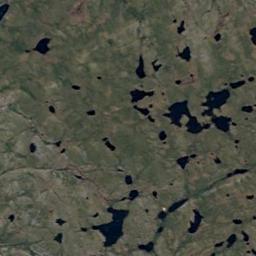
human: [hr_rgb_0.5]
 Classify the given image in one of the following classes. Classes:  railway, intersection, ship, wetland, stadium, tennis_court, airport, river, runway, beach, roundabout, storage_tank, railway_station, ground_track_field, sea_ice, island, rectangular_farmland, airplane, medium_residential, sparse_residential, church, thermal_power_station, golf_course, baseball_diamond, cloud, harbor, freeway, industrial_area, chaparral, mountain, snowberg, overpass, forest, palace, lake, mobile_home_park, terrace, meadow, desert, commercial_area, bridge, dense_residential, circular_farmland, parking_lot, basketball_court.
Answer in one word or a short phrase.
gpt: wetland